Question: I have spent a lot of time reading questions and answers about Big-Oh on both here and math.stackexchange and seems that this is the best place for it as math.stackexchange don't seem to like questions of this sort. So I have been given some coursework at uni on my CS course and I don't fully understand it and was hoping you guys could help. I understand that "homework" questions are slightly frowned upon here so I have chosen another example that is part of my coursework, but of similar style.

Using Definition 2.5 show that if f(n) is O(g(n)) then k + f(n) is also O(g(n)).
I have spent 3 days searching the web for any kind of answer to problems like these. Looking at definition 2.5 it says f(n) is O(g(n)) and k + f(n) is O(g(n)). That's enough for me, but it seems I have to prove how that is derived. I thought at first that it should be done somehow by induction but have since decided against that and there must be a simpler way.
Any help would be appreciated. I don't expect someone to just upright give me the answer. I would more prefer either a methodology or a reference to where I can learn the technique of doing this. Could I remind you again that this is my actual coursework but a question of similar style.
Thanks in Advance.
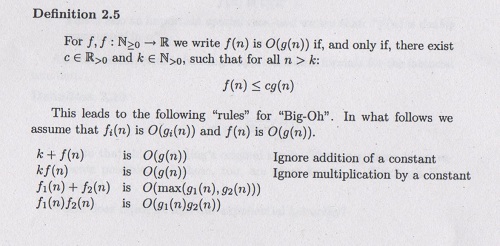
Answer: suppose f(n) is O(g(n))
then there exists a c and a k' s.t. for all n > k': f(n) <= cg(n)
now consider f(n) + k
let d be s.t k <= d*g(n) for all n greater than k'
which you know is possible because k is in O(1)
then
f(n) + k <= cg(n) + dg(n) = (d+c)(g(n))
Then you use the definition and substitute d+c for c, ==> f+k is in O(g)